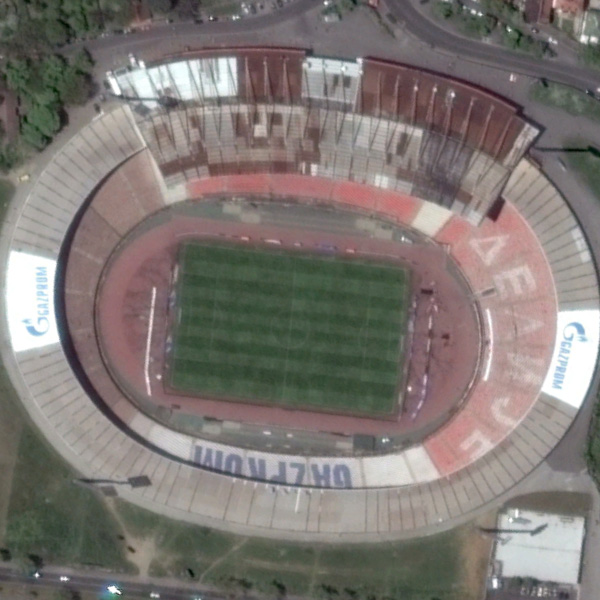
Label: Stadium